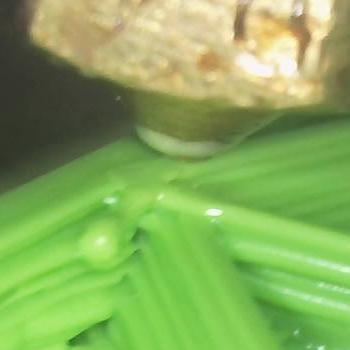
Flow rate: 118%